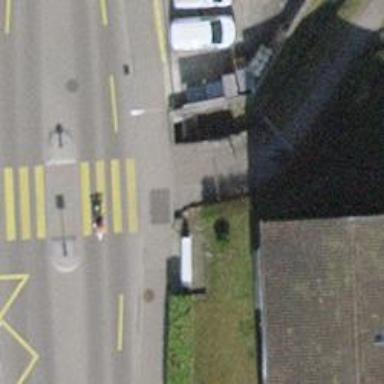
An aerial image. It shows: Double cycle barrier is in place.